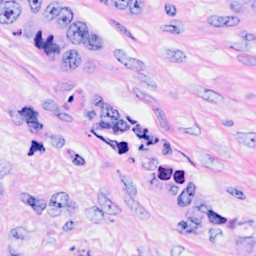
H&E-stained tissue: Breast